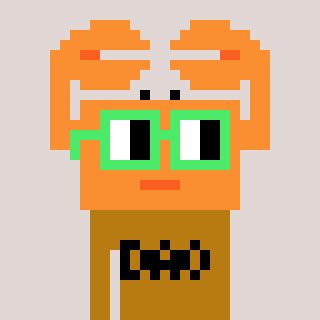
a pixel art character with square light green glasses, a crab-shaped head and a gold-colored body on a warm background